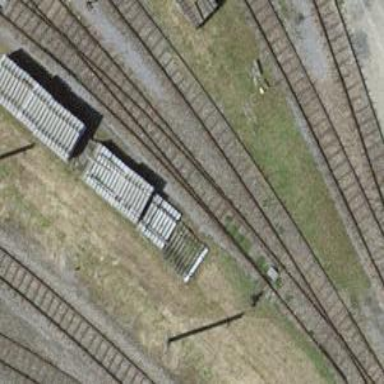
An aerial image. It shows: Railway switch.